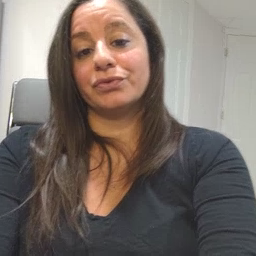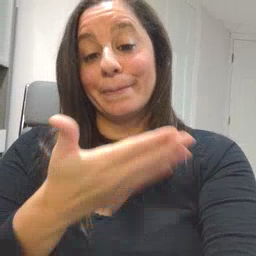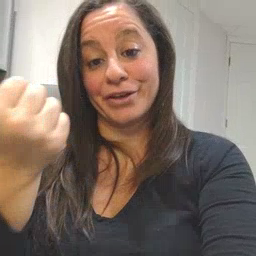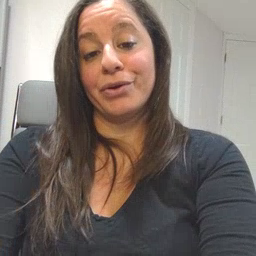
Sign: better